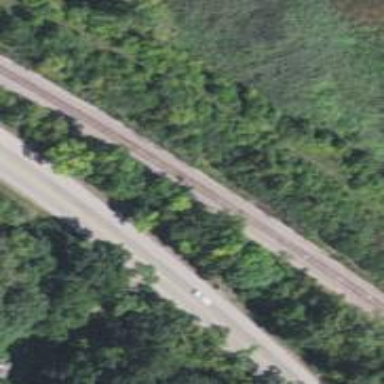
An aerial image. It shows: Railway track.